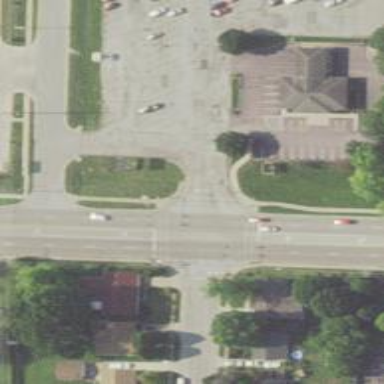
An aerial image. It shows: Crossing with line markings on the road.